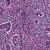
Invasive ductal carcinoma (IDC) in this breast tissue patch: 0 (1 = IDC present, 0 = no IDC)